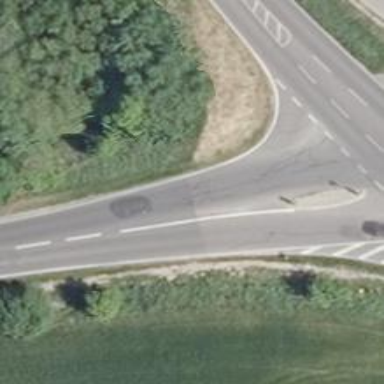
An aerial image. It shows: Secondary road with asphalt surface.